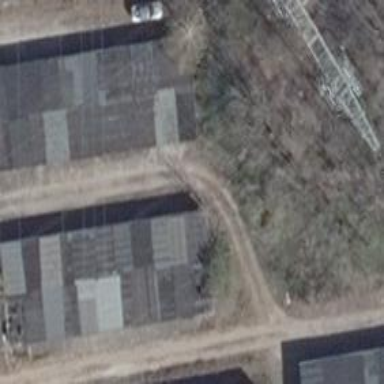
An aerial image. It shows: Group of garages.